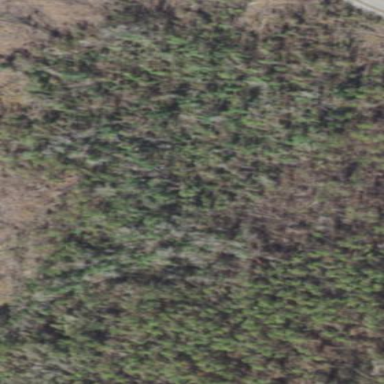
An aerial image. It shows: Mixed woodland with various types of leaves.